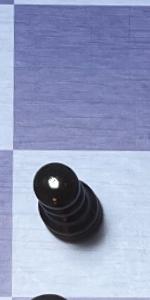
Label: Pawn_Black